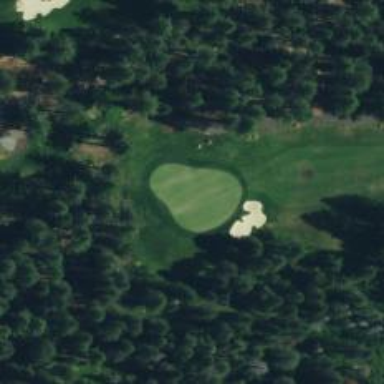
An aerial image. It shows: Golf hole.